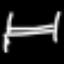
Label: bed